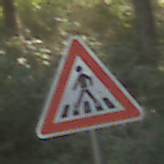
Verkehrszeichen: FussgaengerueberwegRechts
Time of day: MorningAfternoon
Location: Outdoor (Nature)
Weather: Clear
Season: NotSpecified
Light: Natural